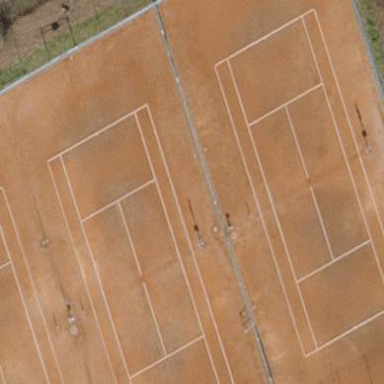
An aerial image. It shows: Clay tennis court in leisure land pitch.